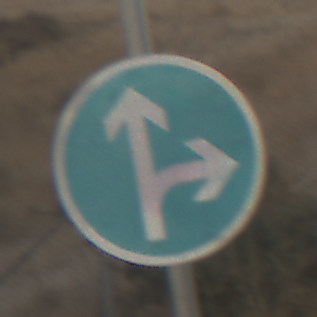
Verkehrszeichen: VorgeschriebeneFahrtrichtungGeradeausOderRechts
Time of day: SunriseSunset
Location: Outdoor (RoadRail)
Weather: PartlyCloudy
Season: NotSpecified
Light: Natural